Brain MRI, t1w sequence, axial 2D slice.
Patient: age 50, sex F, weight 78 kg, height 1.78 m
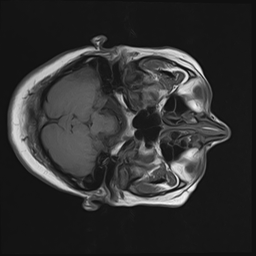